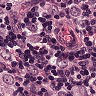
Metastatic tissue present: yes